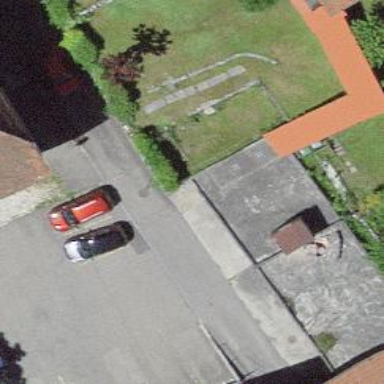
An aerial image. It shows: Garage building.